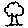
Label: tree